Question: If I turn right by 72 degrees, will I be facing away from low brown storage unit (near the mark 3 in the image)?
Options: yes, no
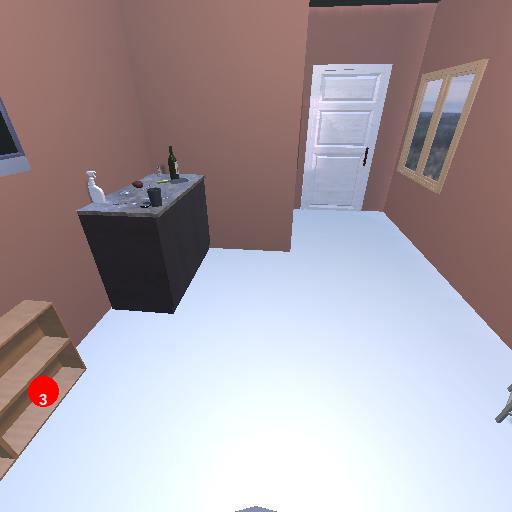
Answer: yes